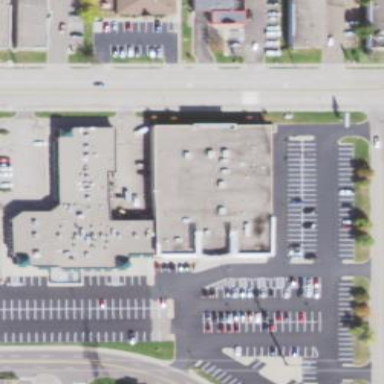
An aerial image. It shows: Fitness center building.